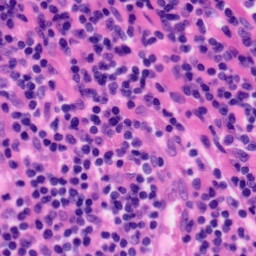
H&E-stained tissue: Tonsil